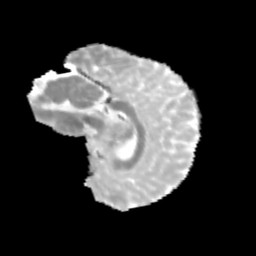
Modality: MD
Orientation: sagittal
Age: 12
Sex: male
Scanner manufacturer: siemens
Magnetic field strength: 3 T
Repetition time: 3.8 s
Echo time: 0.07 s